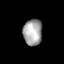
Tissue: lung
Cell type: Pericytes
Senescence score: 0.5467
Nuclear area (px): 492
Mean DAPI intensity: 163.384